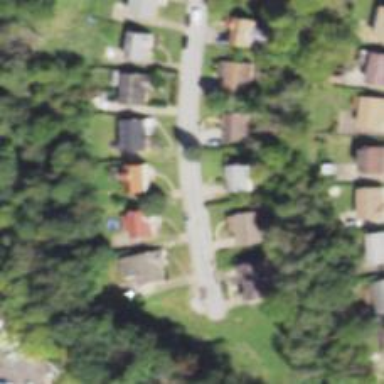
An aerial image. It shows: Driveway.